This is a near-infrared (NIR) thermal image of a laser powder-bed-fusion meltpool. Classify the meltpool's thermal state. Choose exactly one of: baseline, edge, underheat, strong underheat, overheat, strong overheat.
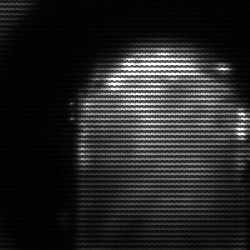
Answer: baseline